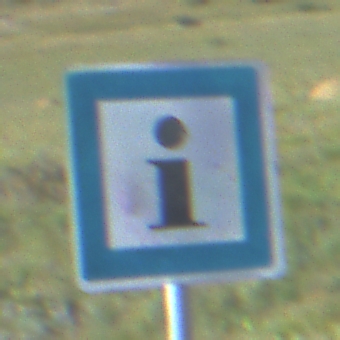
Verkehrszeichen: Informationsstelle
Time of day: Night
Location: Outdoor (Nature)
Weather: PartlyCloudy
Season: NotSpecified
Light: Natural